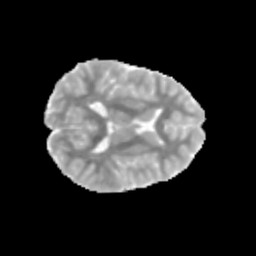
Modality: MD
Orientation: axial
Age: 11
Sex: female
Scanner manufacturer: siemens
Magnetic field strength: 3 T
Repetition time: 3.8 s
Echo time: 0.07 s